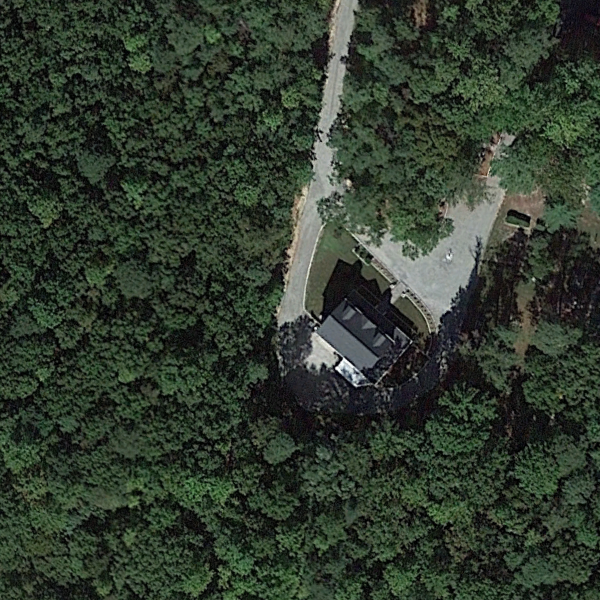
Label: SparseResidential